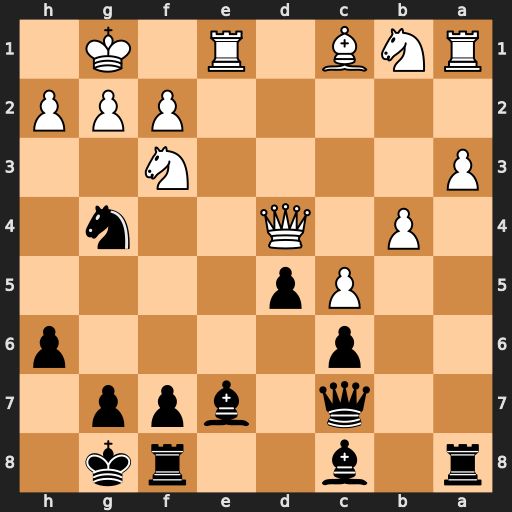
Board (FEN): r1b2rk1/2q1bpp1/2p4p/2Pp4/1P1Q2n1/P4N2/5PPP/RNB1R1K1
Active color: b
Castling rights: -
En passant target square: -
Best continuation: Bf6 Qf4 Qxf4